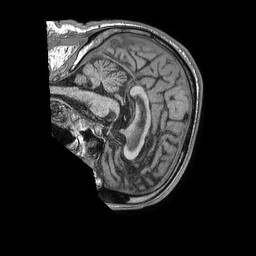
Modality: T1w
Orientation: sagittal
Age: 65
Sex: male
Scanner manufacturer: philips
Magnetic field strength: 1.5 T
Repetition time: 0.007546 s
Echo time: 0.003426 s